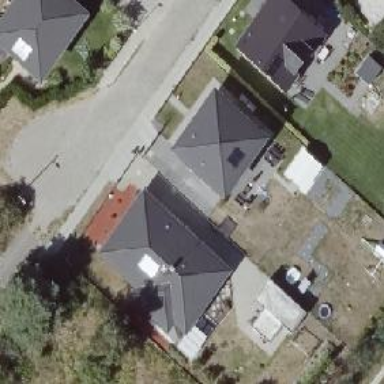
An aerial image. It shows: Detached building.